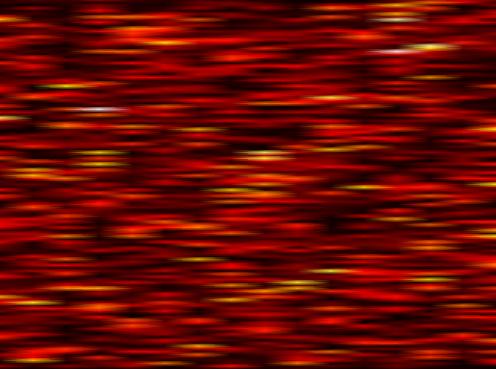
Label: WOLA